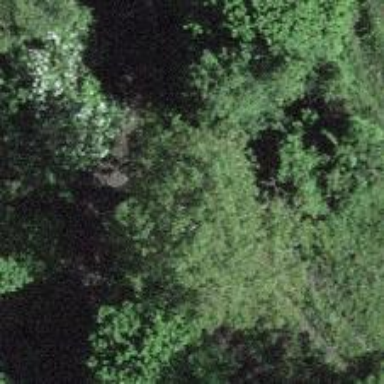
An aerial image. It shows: Beautiful tree in nature.